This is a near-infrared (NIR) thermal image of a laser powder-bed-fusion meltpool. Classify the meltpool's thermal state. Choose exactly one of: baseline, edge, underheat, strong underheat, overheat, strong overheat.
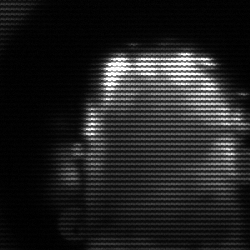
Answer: baseline